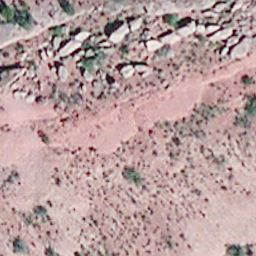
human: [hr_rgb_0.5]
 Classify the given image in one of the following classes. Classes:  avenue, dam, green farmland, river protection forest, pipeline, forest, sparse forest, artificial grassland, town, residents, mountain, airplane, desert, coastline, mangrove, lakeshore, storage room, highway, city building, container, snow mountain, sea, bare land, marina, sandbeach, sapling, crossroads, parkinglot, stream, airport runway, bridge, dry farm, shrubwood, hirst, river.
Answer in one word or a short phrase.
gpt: bare land